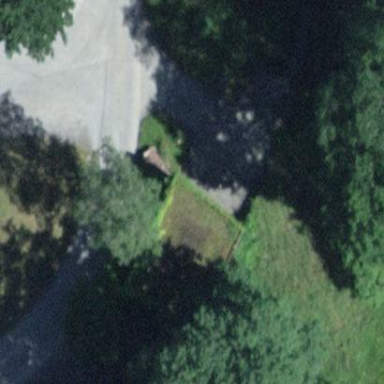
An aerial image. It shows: Garage.